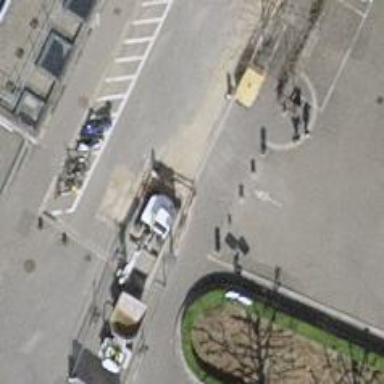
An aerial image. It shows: Rising bollard barrier.